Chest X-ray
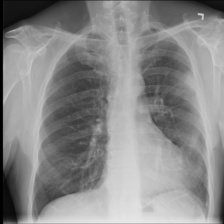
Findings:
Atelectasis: negative
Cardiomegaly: negative
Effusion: negative
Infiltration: negative
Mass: negative
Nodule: negative
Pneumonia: negative
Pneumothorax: negative
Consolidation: negative
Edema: negative
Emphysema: negative
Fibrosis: negative
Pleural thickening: negative
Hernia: negative